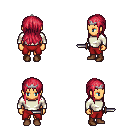
a pixel art fantasy rpg character, female body template, human, tanned skin, white long-sleeve shirt, red pants, ruby red unkempt hairstyle, silver tiara, brown shoes, dagger, four views (front, back, left, right), 2x2 character sprite sheet, small pixel art, hard edges, no anti-aliasing